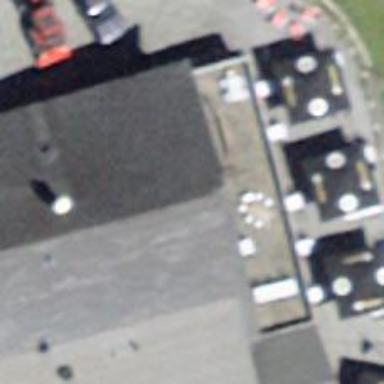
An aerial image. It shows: Restaurant.